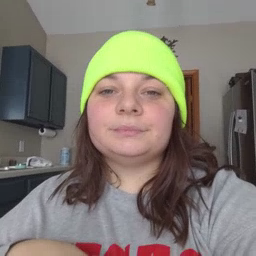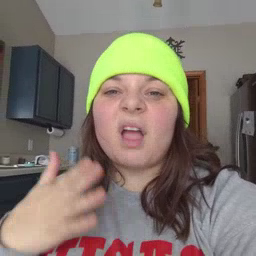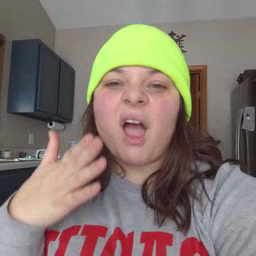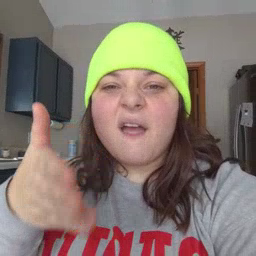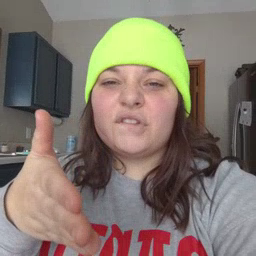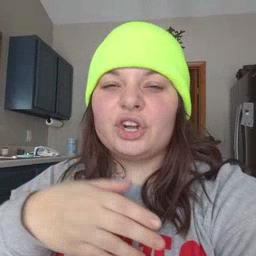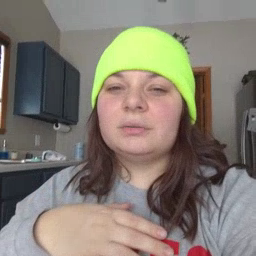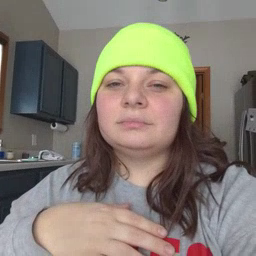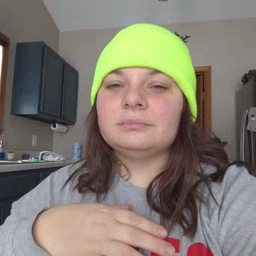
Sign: after